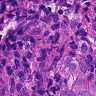
Metastatic tissue present: yes